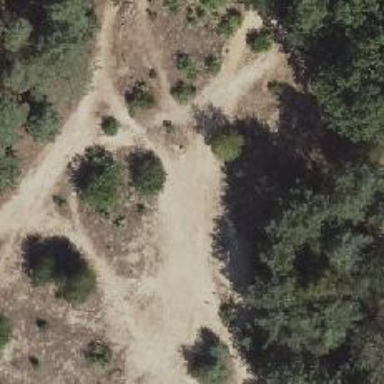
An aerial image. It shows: Sandy path.